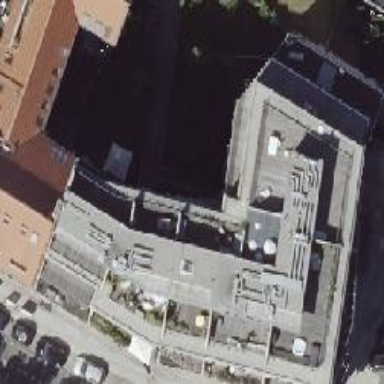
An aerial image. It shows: Part of building.